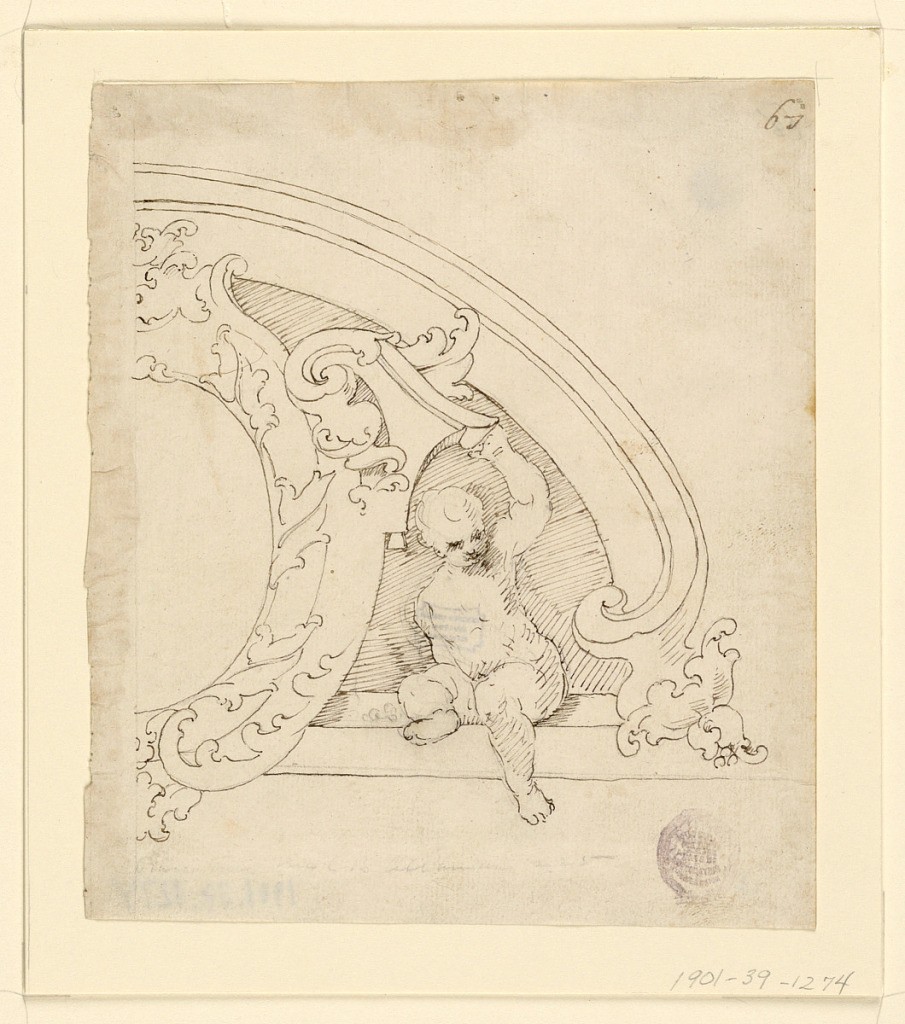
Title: Project for a Decorative Pediment
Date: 1700–1750
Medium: Black crayon, pen and black ink on laid paper
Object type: Drawing
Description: A seated child supports with his raised hand a scrolling architectural frame. Design is mainly in contours with hatching behind figure.